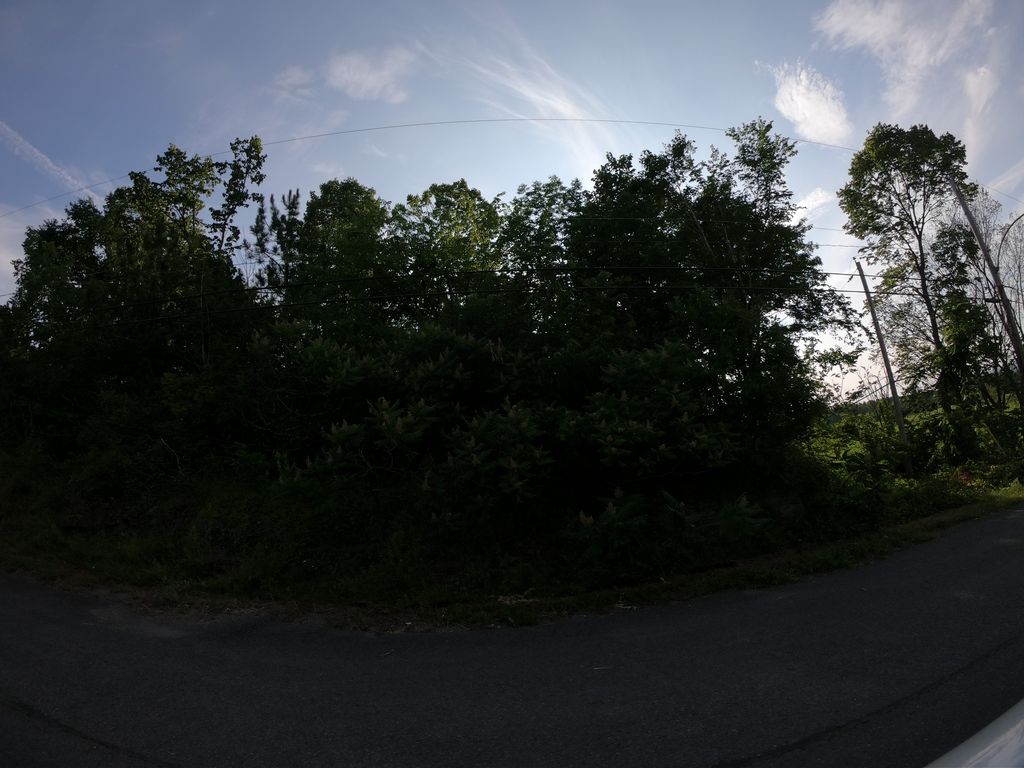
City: ottawa-gatineau